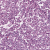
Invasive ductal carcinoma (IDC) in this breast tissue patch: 1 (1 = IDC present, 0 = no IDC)